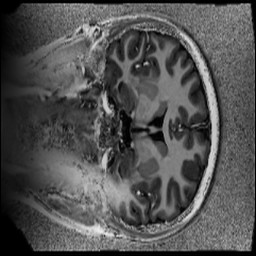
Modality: UNIT1
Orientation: coronal
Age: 21
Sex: female
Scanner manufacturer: siemens
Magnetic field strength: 6.98 T
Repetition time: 6 s
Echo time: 0.00283 s